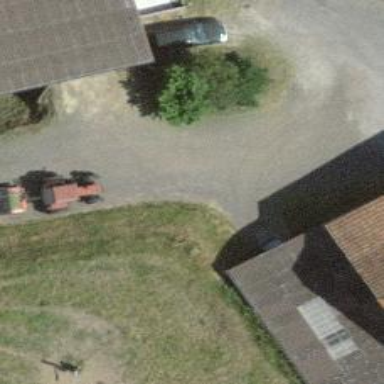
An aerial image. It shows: Farm.